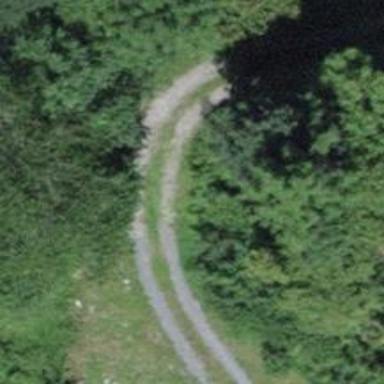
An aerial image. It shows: Track road with grade3 tracktype.